Question: I am working on a design with twitter bootstrap 2 (responsive). In this design, I have a header, left sidebar, content and footer.
Basically, I have the following code structure - have a look at <URL>
The important section is the:
'''
<div id="inner" class="span10">
...
</div>
'''
Please have a look at the attached screenshot, especially the yellow marked area:

I have the following question / problem:
How can I add some padding to the right for all content elements (success message, content, table) - it should work on smaller screens as well?
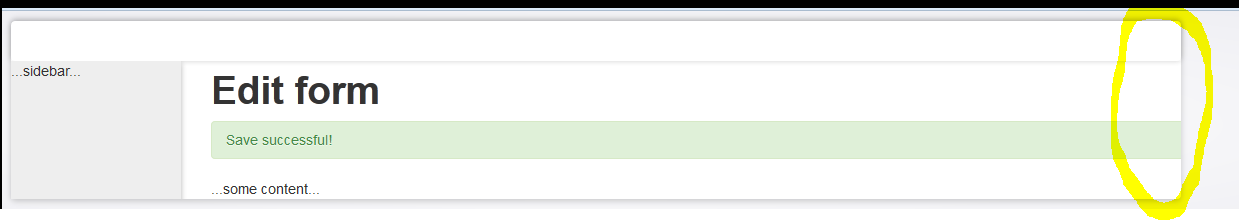
Answer: I would give the parent container a padding and also apply box-sizing: border-box to it.
Check out my JSFiddle: <URL>
'''
#main {
box-shadow: 0 2px 6px rgba(0, 0, 0, 0.2);
background: #FFF;
border-radius: 4px;
}
.span10 {
padding-right: 10px;
box-sizing: border-box;
}
'''